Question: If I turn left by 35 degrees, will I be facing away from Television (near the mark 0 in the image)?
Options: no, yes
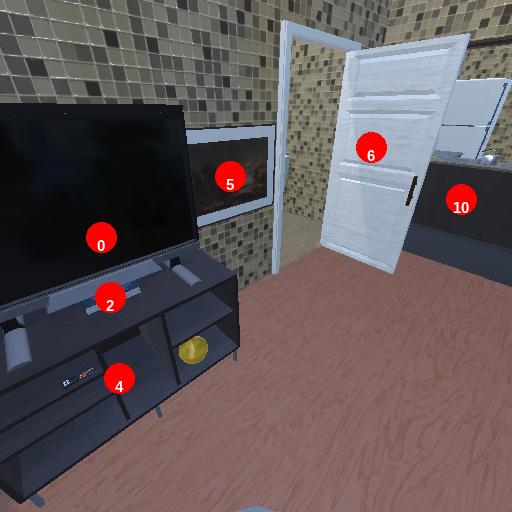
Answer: no